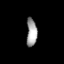
Tissue: lung
Cell type: Fibroblasts
Senescence score: 0.5568
Nuclear area (px): 286
Mean DAPI intensity: 160.762